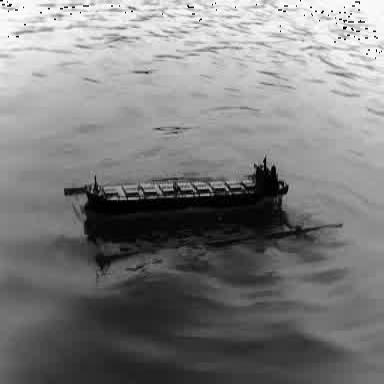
There is a liner in the infrared image.